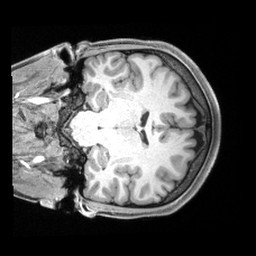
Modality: T1w
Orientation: coronal
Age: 20
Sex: female
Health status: healthy
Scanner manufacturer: siemens
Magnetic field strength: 3 T
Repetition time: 2.4 s
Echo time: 0.00194 s